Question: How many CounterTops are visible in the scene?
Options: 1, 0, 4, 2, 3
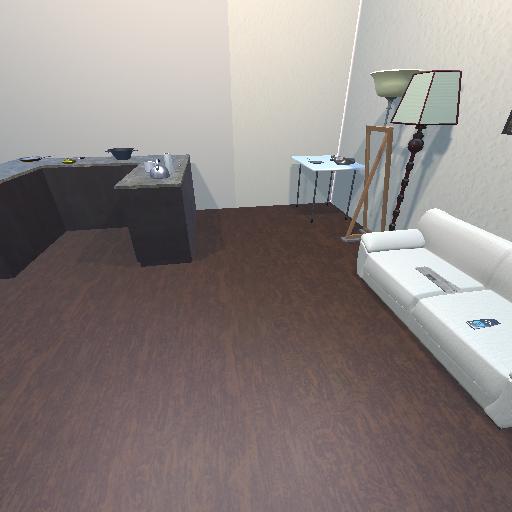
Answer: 1